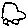
Label: car